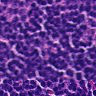
Metastatic tissue present: no